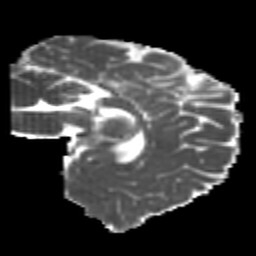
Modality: MD
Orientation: sagittal
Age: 22
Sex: female
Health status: healthy
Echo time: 0.074 s